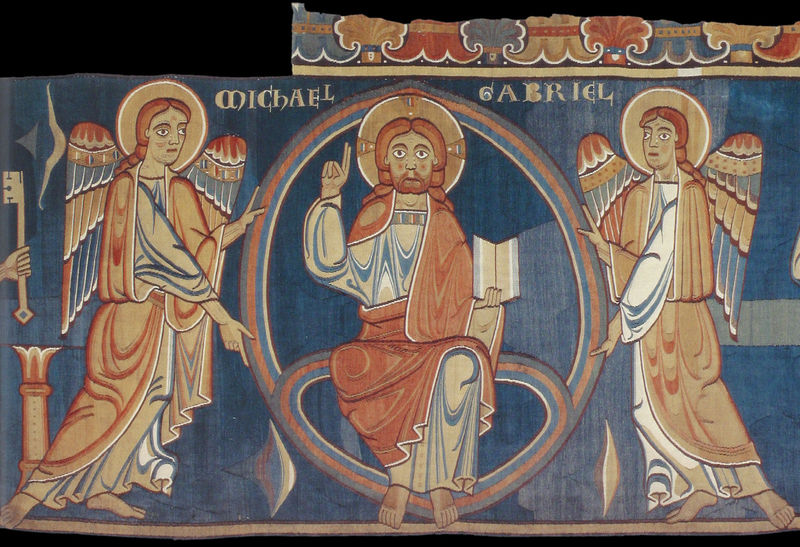
Titel: Christus-Apostel-Teppich
Institution: Halberstadt, Domschatz
Schlagwörter: blau, dunkel, flügel, gemälde, hand, weiß, sitzen, braun, hintergrund, orange, säule, zeichnung, rot, beige, malerei, muster, teppich, bart, bibel, lang, stehen, kirche, gold, haare, mantel, engel, füße, schrift, thron, wandmalerei, buch, text, heiligenschein, christus, jesus, segen, heilige, fresko, schlüssel, erzengel, schwur, michael, regenbogen, mandorla, katholisch, gabriel, schristus, pantokrator, clipeus, lanf, spheira